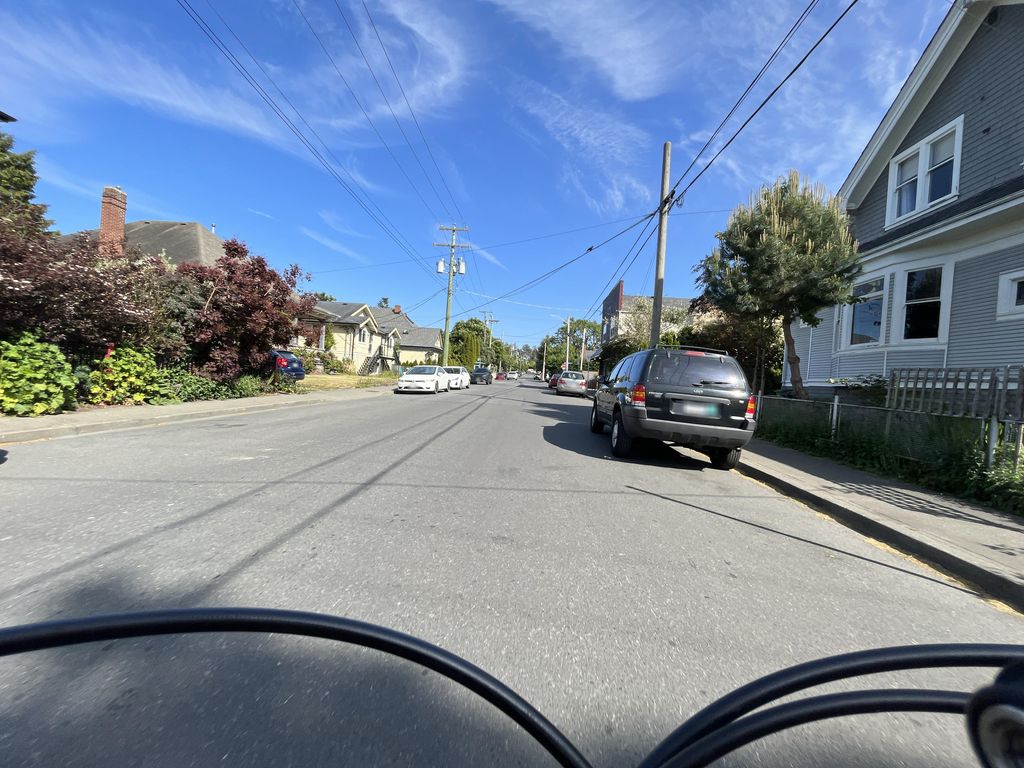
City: victoria